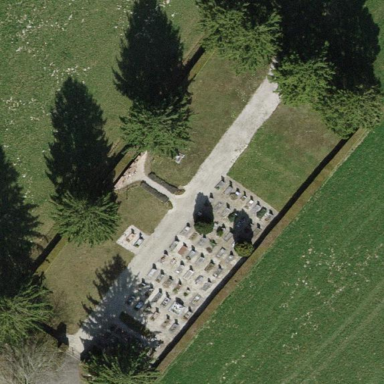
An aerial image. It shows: Cemetery.